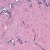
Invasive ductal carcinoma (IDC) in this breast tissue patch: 1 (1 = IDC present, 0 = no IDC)